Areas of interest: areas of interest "Badminton Court"
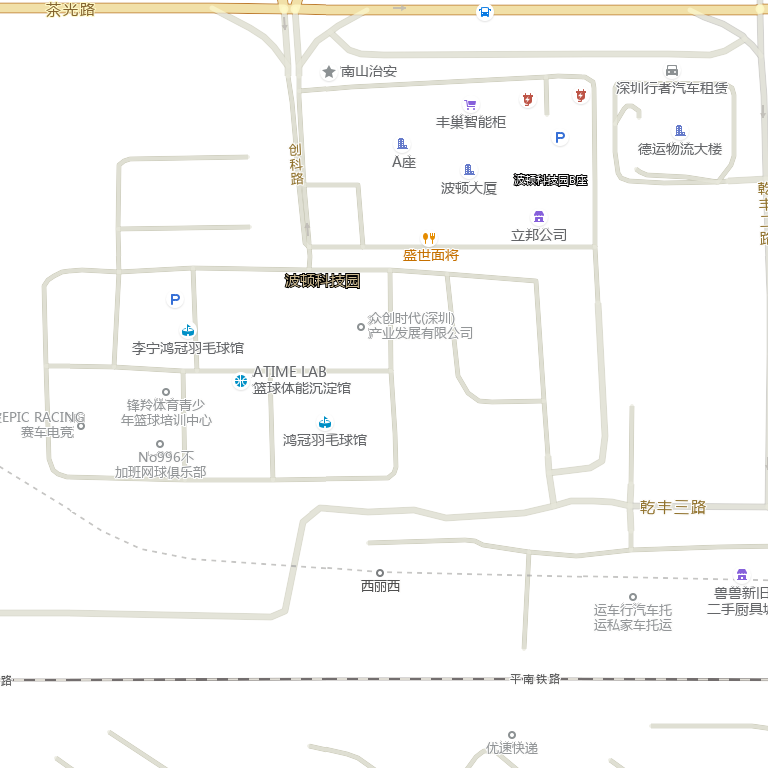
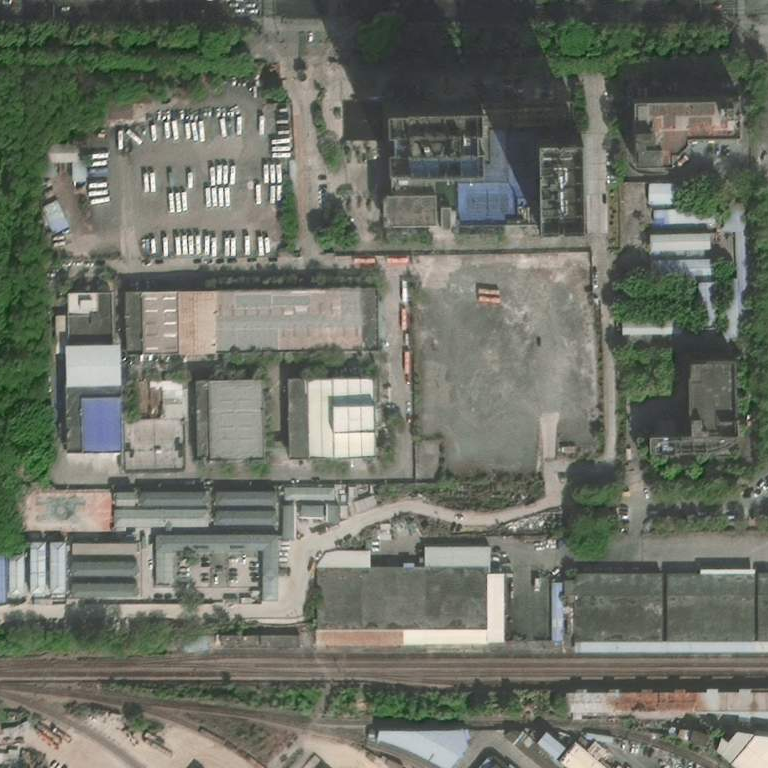